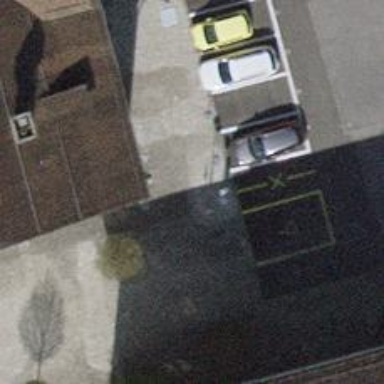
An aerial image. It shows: Bollard barrier.